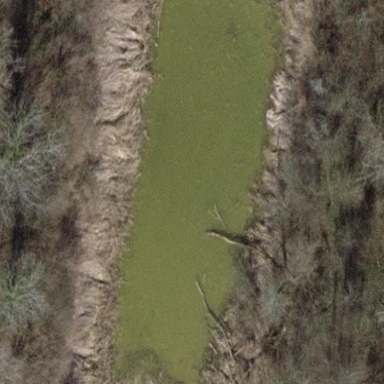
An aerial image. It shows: Peaceful pond surrounded by nature.